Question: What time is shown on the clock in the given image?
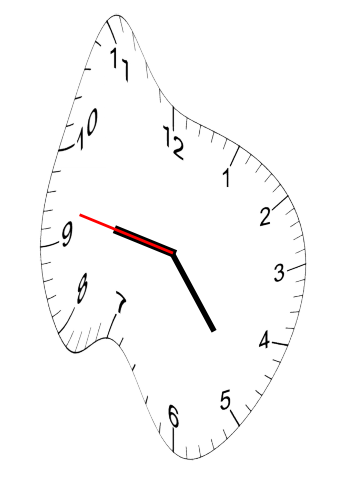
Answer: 09:23:47